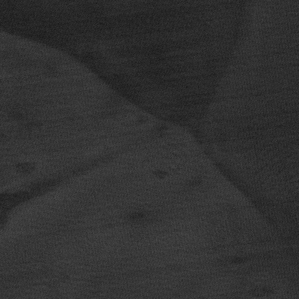
Label: frost